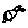
Label: bird